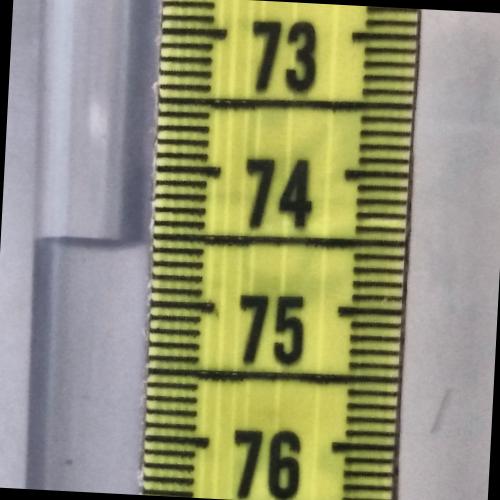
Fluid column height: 74.5 cm